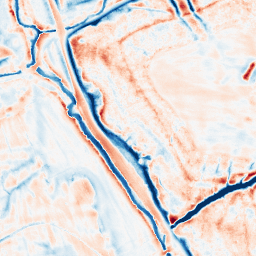
Category: edge_preserving
Decomposition family: bilateral
Decomposition parameters: d: 21
sigma_color: 25
sigma_space: 100
Upsampling method: cubic_catmull_rom
Upsampling parameters: scale: 4
Upsampling scale: 4